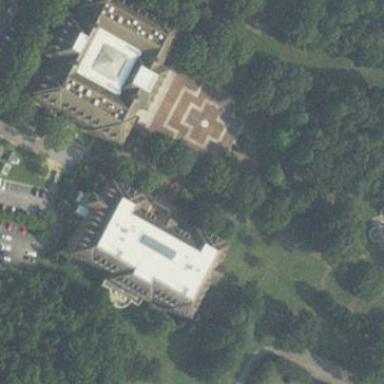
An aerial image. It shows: University building.